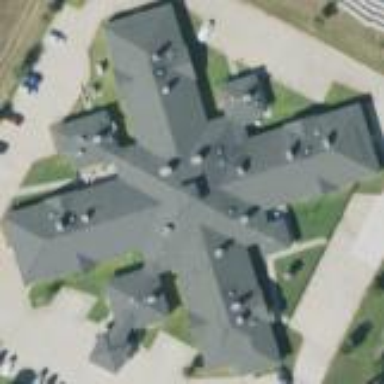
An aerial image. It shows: Nursing home building.